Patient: sex F, age 34
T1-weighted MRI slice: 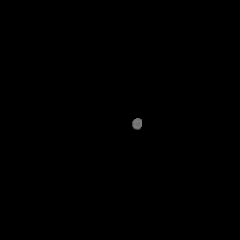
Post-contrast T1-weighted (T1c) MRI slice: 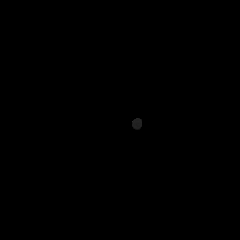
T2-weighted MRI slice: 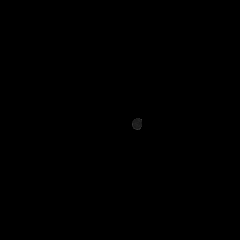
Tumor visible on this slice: no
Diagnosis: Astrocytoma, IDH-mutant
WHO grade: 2